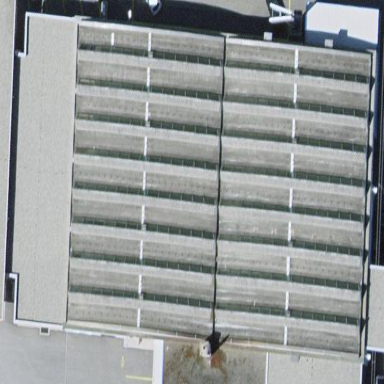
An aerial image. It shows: Industrial building.